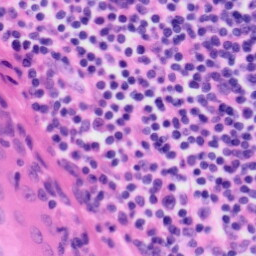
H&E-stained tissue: Tonsil